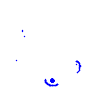
Particle: electron